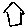
Label: house